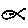
Label: fish